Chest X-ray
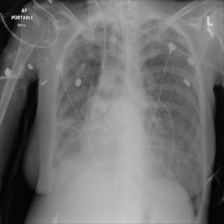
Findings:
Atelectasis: negative
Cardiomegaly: negative
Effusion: negative
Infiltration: negative
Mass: negative
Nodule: positive
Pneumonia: positive
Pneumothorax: negative
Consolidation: positive
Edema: negative
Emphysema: negative
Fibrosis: positive
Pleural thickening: negative
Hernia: negative